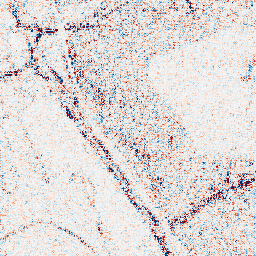
Category: wavelet
Decomposition family: wavelet_biorthogonal
Decomposition parameters: wavelet: bior3.5
level: 1
Upsampling method: fft_zeropad
Upsampling parameters: scale: 8
Upsampling scale: 8